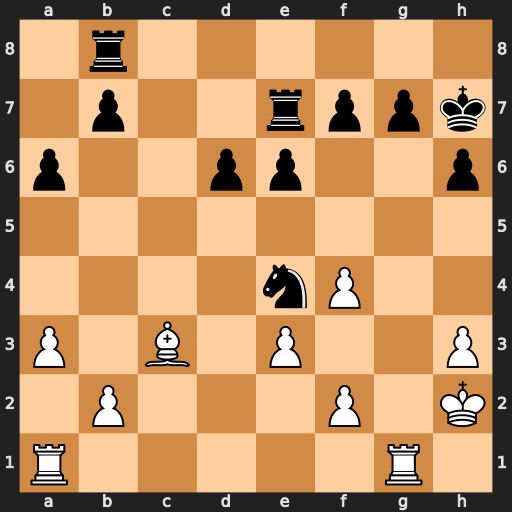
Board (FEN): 1r6/1p2rppk/p2pp2p/8/4nP2/P1B1P2P/1P3P1K/R5R1
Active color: w
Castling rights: -
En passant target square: -
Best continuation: Rxg7+ Kh8 Rxf7+ Nxc3 Rxe7